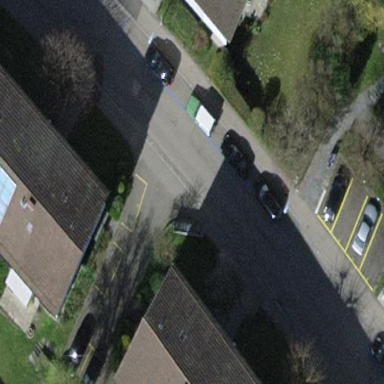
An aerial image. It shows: Parking lane for vehicles.